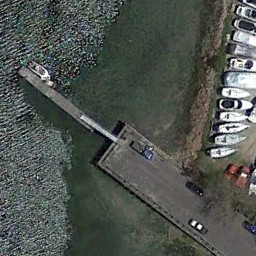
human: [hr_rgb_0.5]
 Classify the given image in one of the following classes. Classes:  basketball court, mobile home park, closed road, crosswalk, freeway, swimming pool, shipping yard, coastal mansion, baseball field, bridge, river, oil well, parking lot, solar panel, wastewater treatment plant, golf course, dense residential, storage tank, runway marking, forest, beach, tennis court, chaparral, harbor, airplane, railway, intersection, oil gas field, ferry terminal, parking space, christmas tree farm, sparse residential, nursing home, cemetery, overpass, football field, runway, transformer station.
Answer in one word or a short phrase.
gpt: ferry terminal